Field crop: maize
Growth stage: 2
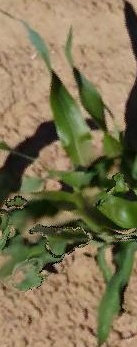
Species: maize